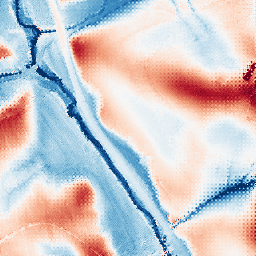
Category: edge_preserving
Decomposition family: guided
Decomposition parameters: radius: 32
eps: 0.001
Upsampling method: regularized
Upsampling parameters: scale: 2
lambda_reg: 0.1
Upsampling scale: 2